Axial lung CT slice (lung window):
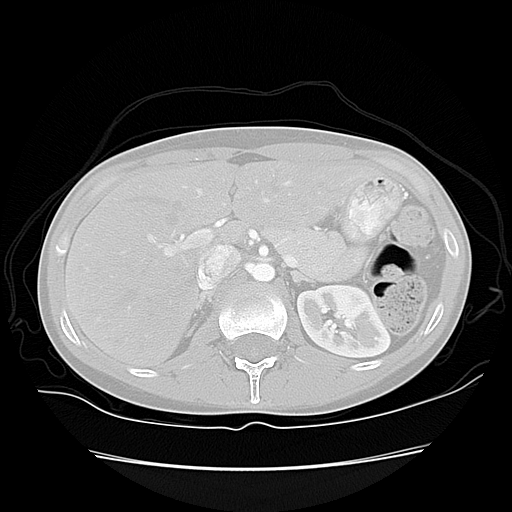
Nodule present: no